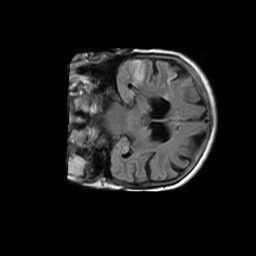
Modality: FLAIR
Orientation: coronal
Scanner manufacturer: philips
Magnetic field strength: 1.5 T
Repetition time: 11 s
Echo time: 0.14 s